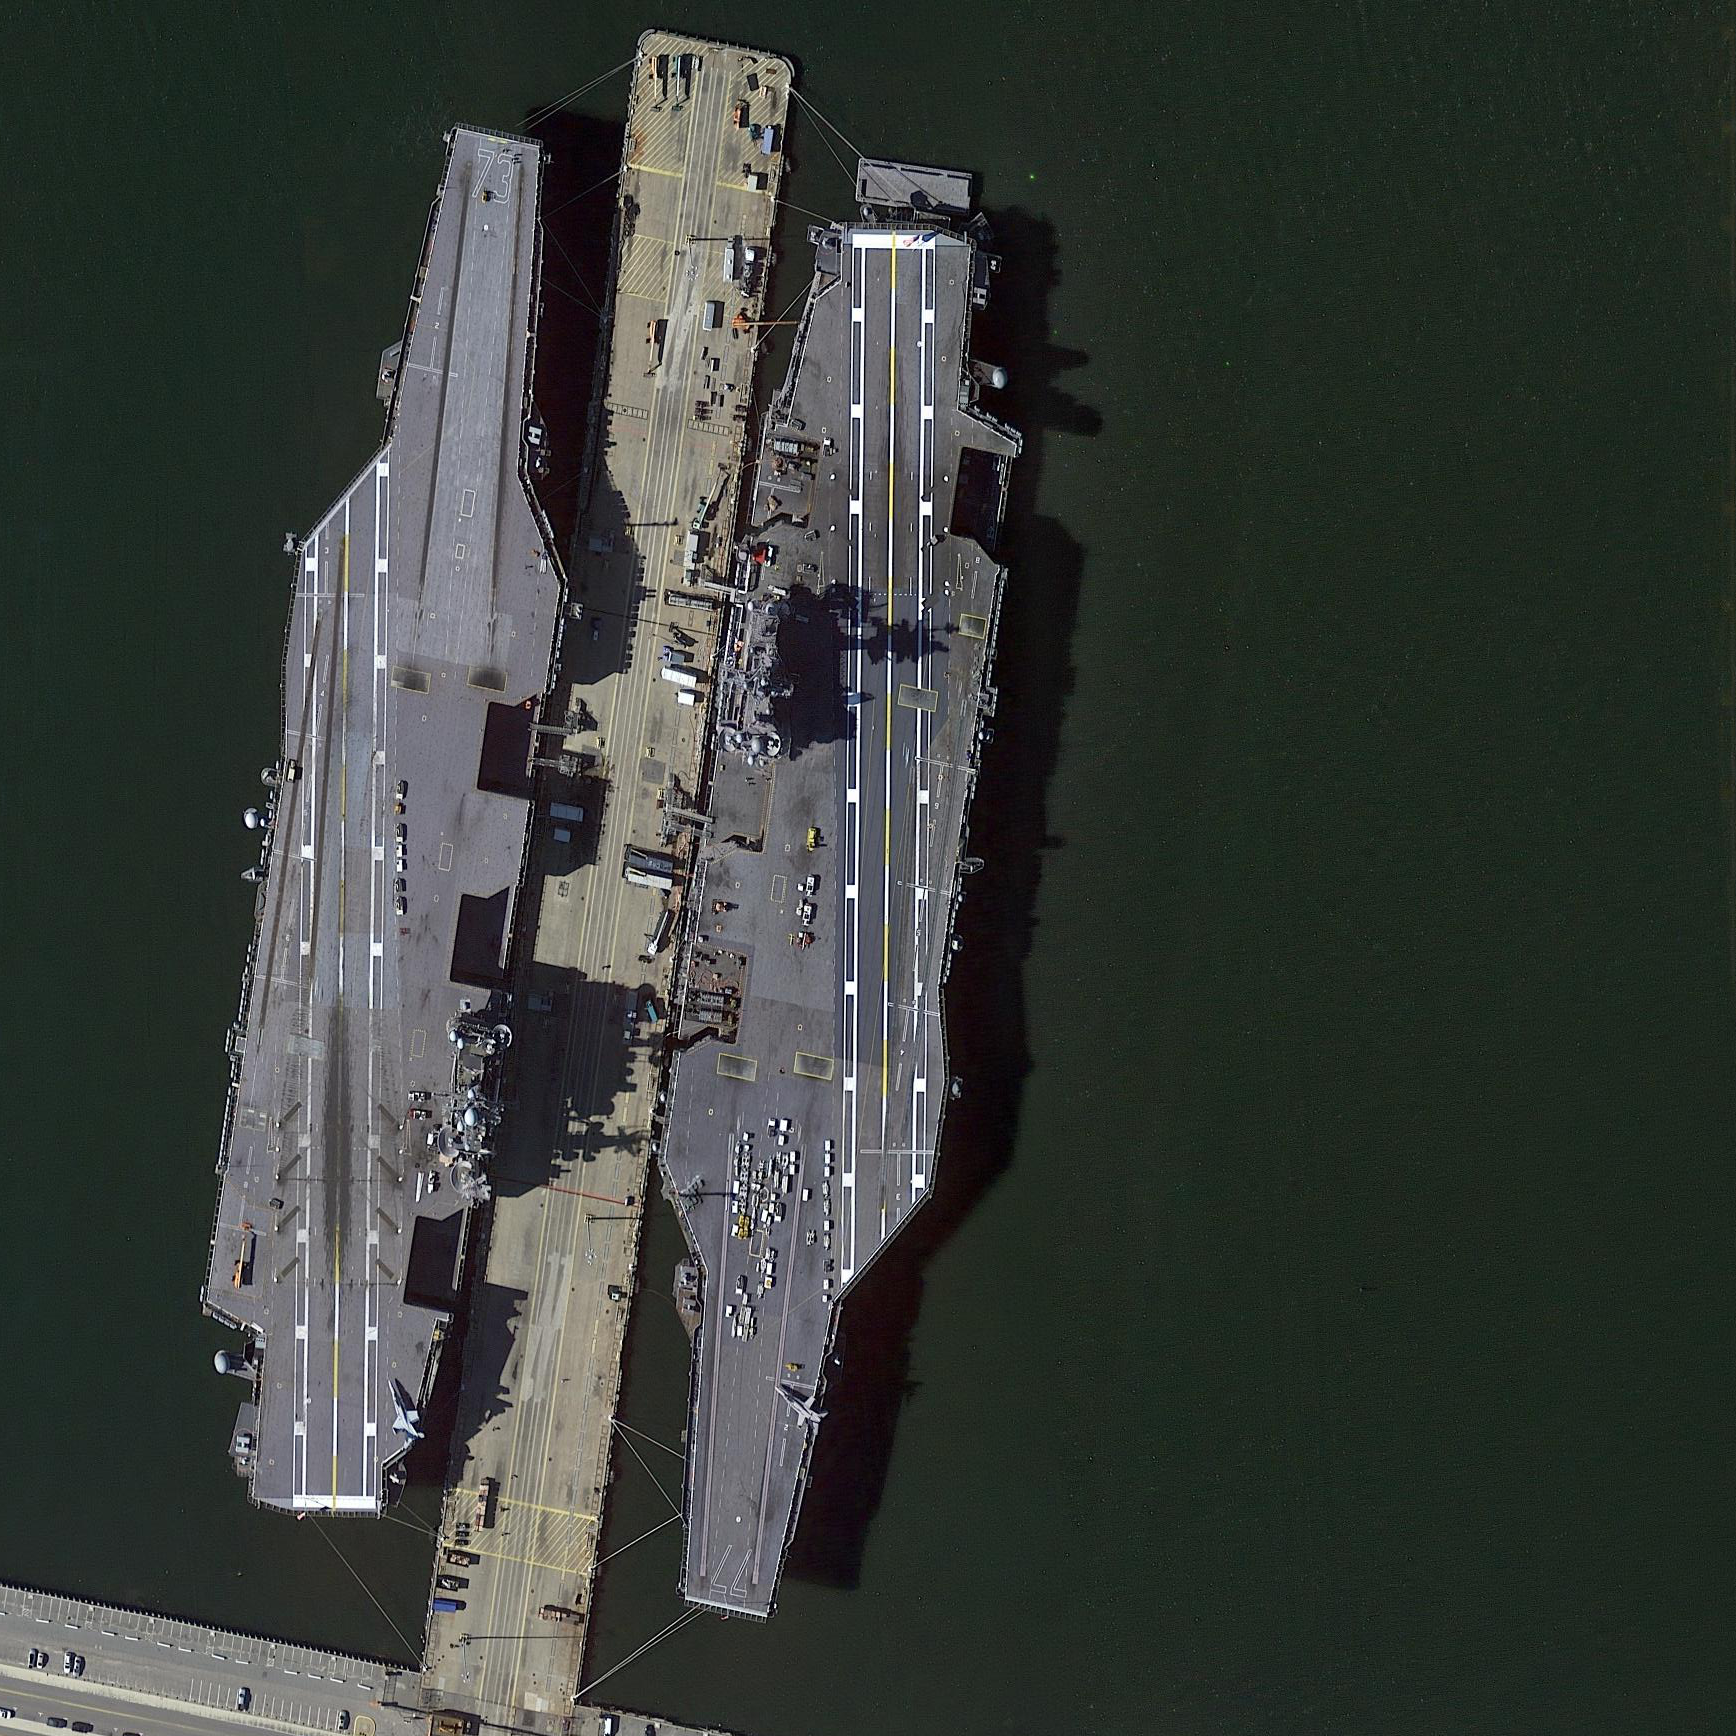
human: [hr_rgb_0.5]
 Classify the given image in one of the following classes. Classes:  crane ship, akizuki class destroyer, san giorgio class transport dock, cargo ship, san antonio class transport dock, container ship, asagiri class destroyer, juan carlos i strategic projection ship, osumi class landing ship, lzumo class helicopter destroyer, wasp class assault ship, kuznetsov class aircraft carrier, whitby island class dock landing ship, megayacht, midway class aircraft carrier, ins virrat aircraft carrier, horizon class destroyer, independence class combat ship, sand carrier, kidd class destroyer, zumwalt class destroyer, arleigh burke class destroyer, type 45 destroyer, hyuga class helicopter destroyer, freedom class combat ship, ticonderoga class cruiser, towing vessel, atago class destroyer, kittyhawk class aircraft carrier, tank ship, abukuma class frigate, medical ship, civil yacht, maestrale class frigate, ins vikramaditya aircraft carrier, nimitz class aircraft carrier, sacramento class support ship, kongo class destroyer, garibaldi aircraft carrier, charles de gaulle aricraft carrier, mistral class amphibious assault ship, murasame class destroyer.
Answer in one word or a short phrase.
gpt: Nimitz class aircraft carrier